Aerial crown-view tile of a tropical tree (Barro Colorado Island, Panama), acquired 20240611:
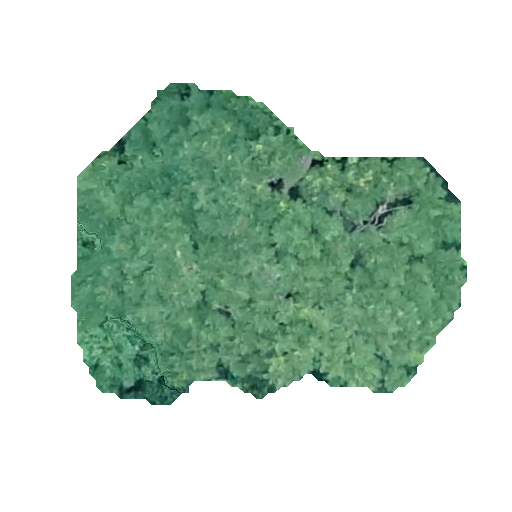
Species: Jacaranda copaia
GBIF accepted scientific name: Jacaranda copaia
Crown area: 147.944 m²